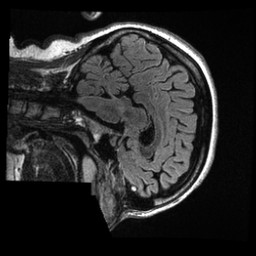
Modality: T1w
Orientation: sagittal
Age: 23
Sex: female